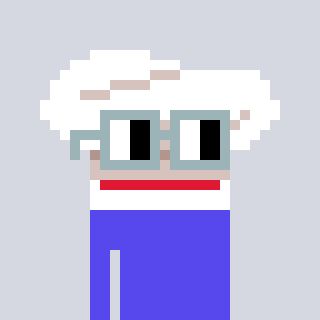
a pixel art character with square dark gray glasses, a chef hat-shaped head and a computerblue-colored body on a cool background